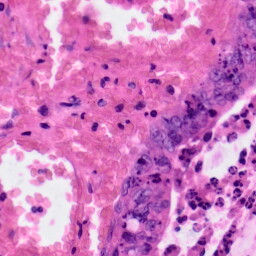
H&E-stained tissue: Colon